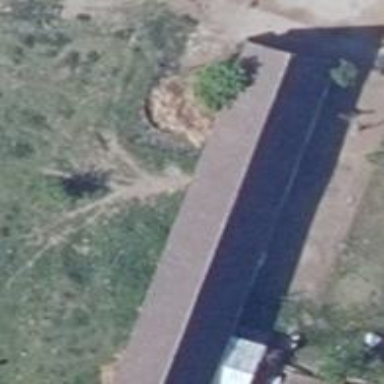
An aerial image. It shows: Stable building.